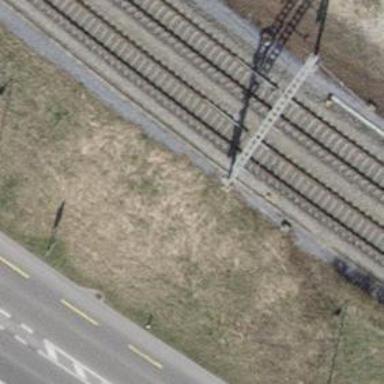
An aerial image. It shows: Solitary milestone along the railway.